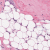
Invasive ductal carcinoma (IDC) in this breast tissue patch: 0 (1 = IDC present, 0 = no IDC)